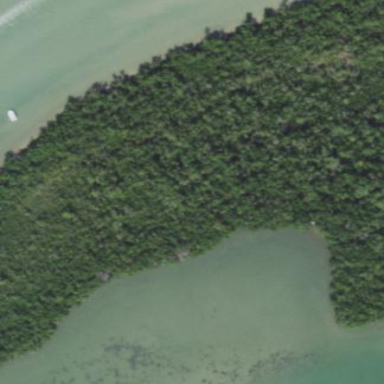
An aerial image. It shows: Beautiful mangrove wetland area.